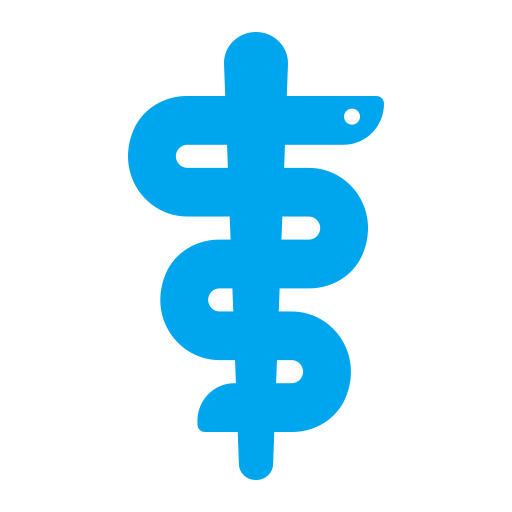
medical symbol flat